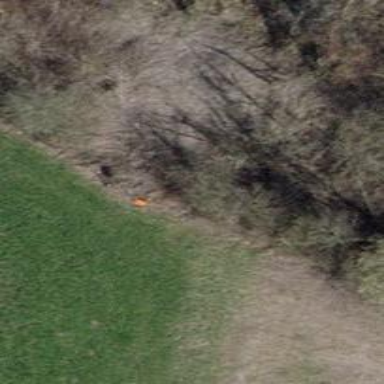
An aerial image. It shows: Pipeline marker.